Aerial crown-view tile of a tropical tree (Barro Colorado Island, Panama), acquired 20250715:
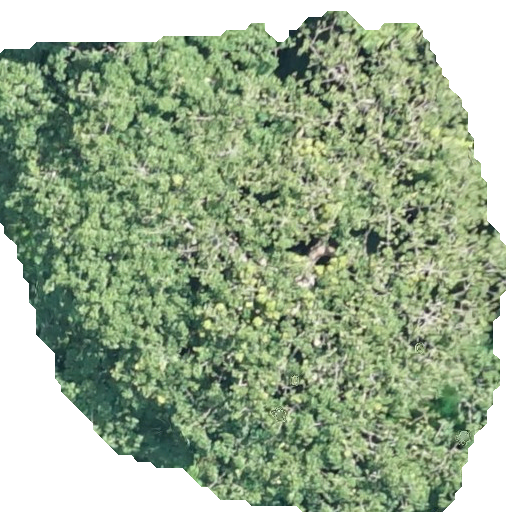
Species: Sterculia apetala
GBIF accepted scientific name: Sterculia apetala
Crown area: 309.376 m²